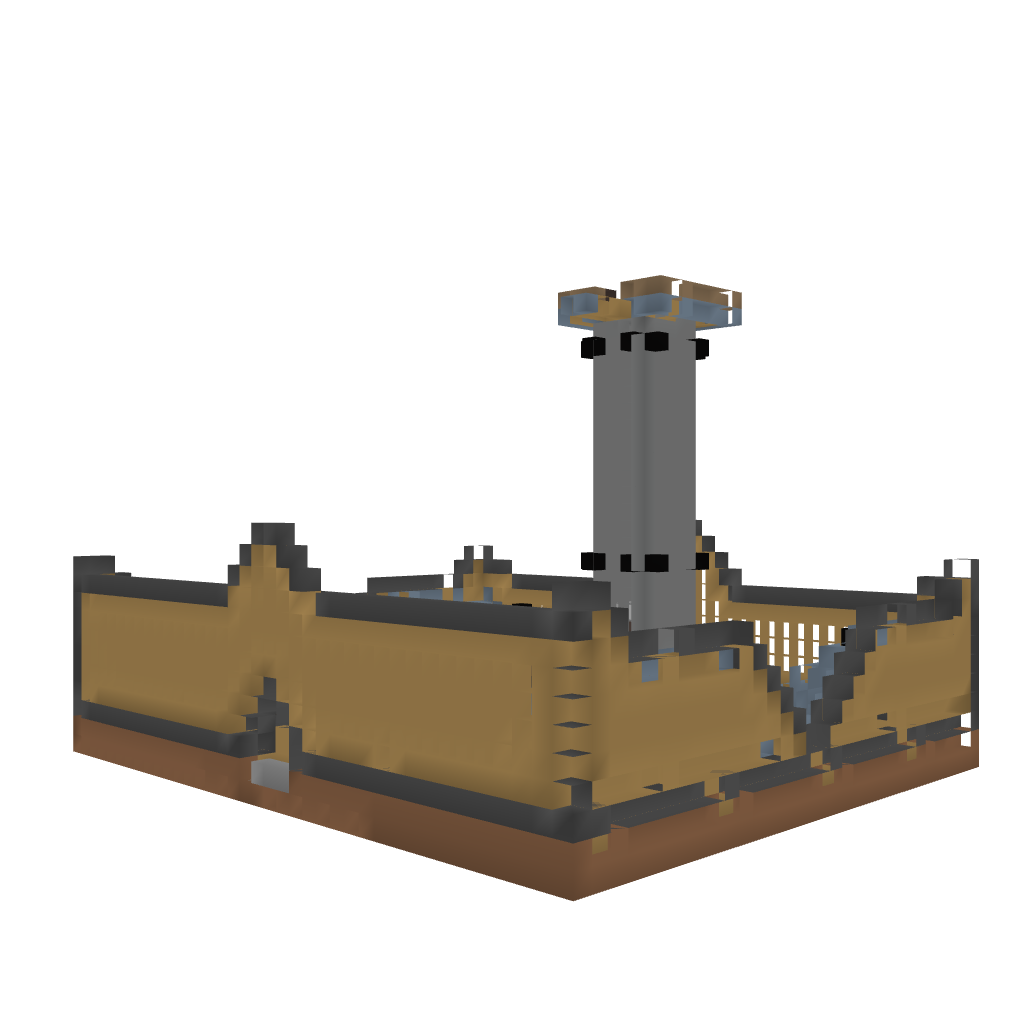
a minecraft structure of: Thimble